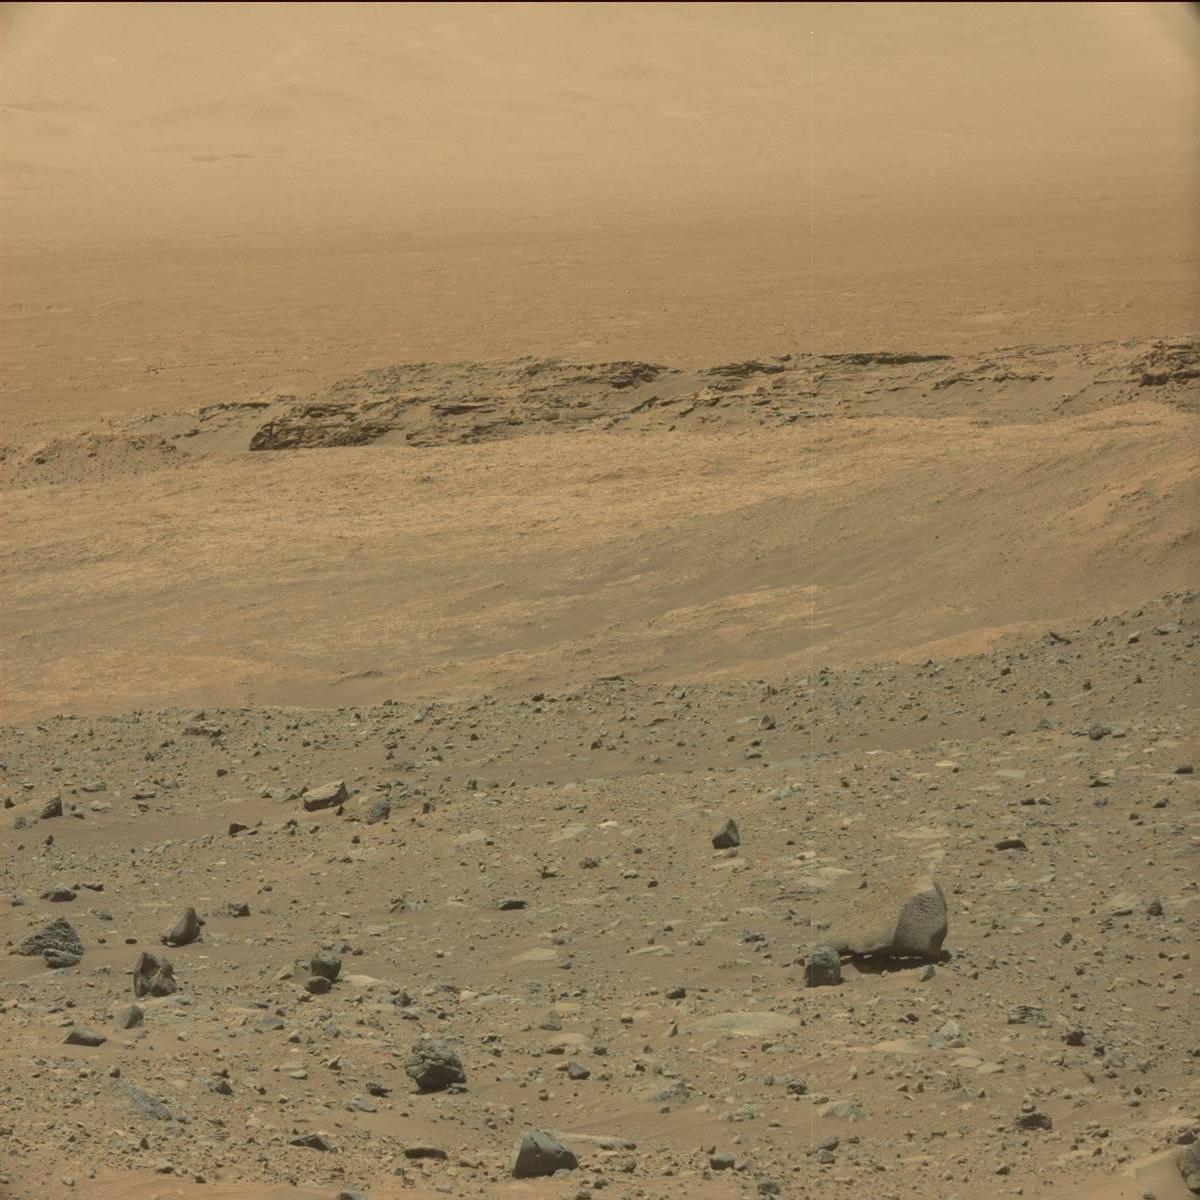
Terrain classes present: Bedrock, Ridge, Rock, Sand / Soil